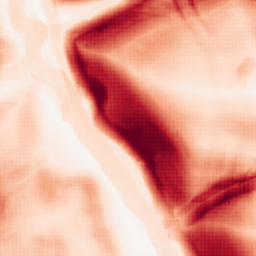
Category: morphological
Decomposition family: morphological_square
Decomposition parameters: operation: gradient
size: 15
Upsampling method: sinc_blackman
Upsampling parameters: scale: 8
kernel_size: 16
Upsampling scale: 8